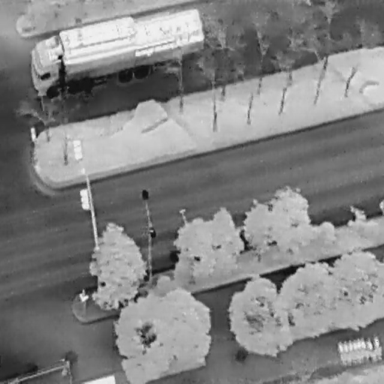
There is an OtherVehicle in the infrared image.